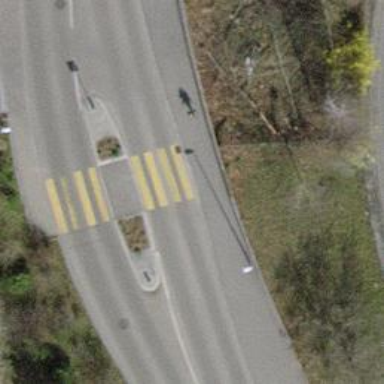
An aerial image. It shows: Tertiary road with asphalt surface.